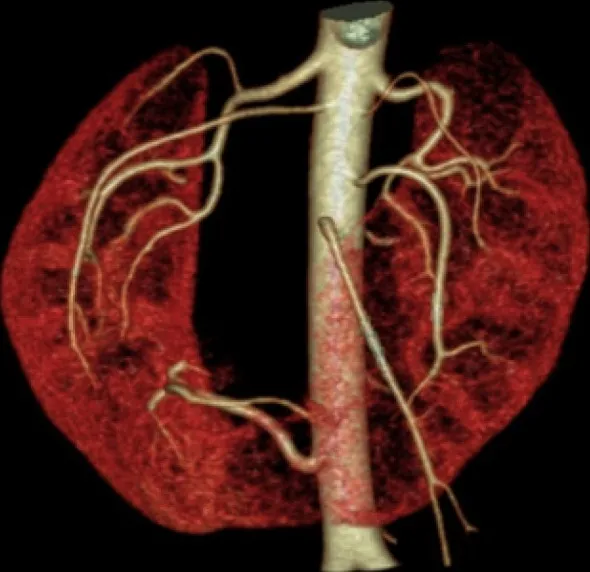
Three-dimensional volume rendering CT angiography showing renal and accessory arteries on either sides supplying both kidneys. Another artery arising from infra renal aorta supplying isthmus, tumor, and adjoining lower pole of right kidney.
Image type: radiology (ct)